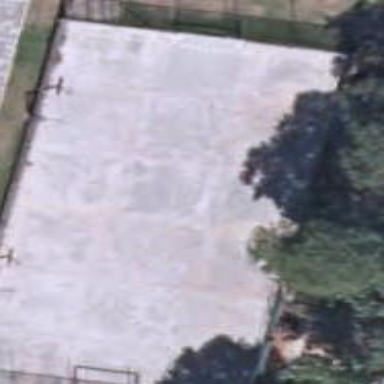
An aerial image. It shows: Concrete pitch used for both soccer and basketball.